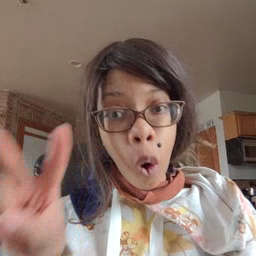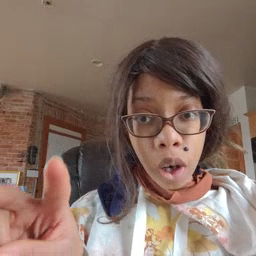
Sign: look